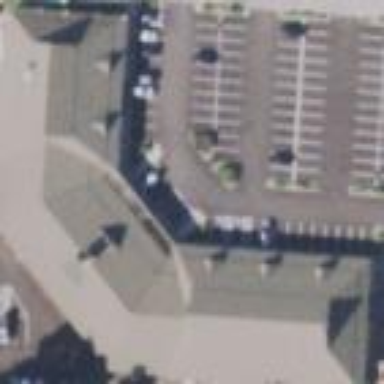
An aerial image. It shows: Mall building.